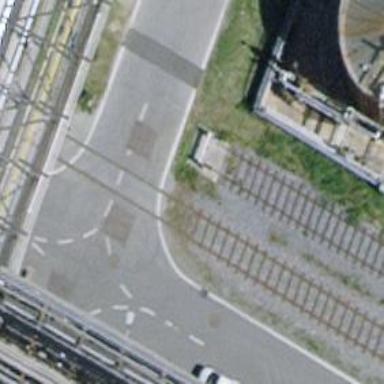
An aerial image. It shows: Railway buffer stop.